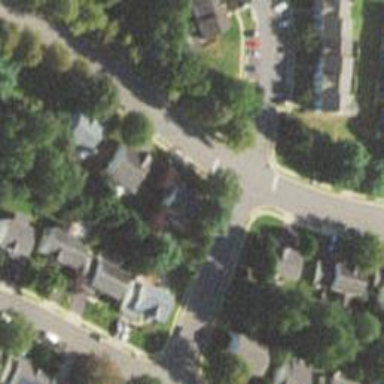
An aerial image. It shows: Unmarked road crossing.